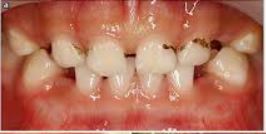
Condition: hypodontia